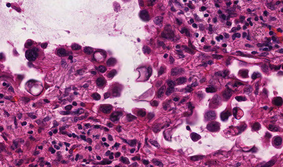
Tumor epithelial tissue: yes
Tumor-associated stroma tissue: yes
Normal tissue: no